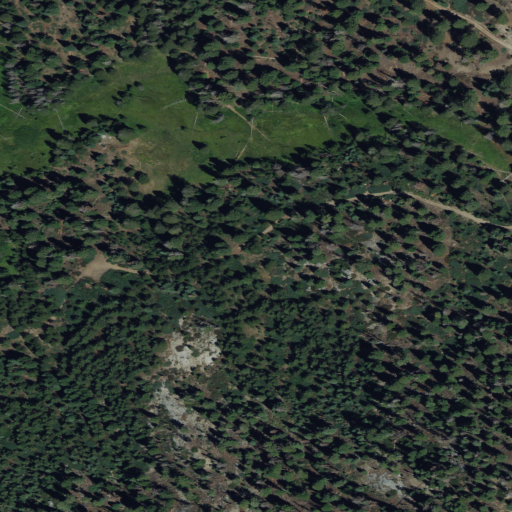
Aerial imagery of plain(s) in California named Summit Meadow containing evergreen forest and woody wetlands